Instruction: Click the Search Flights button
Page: home
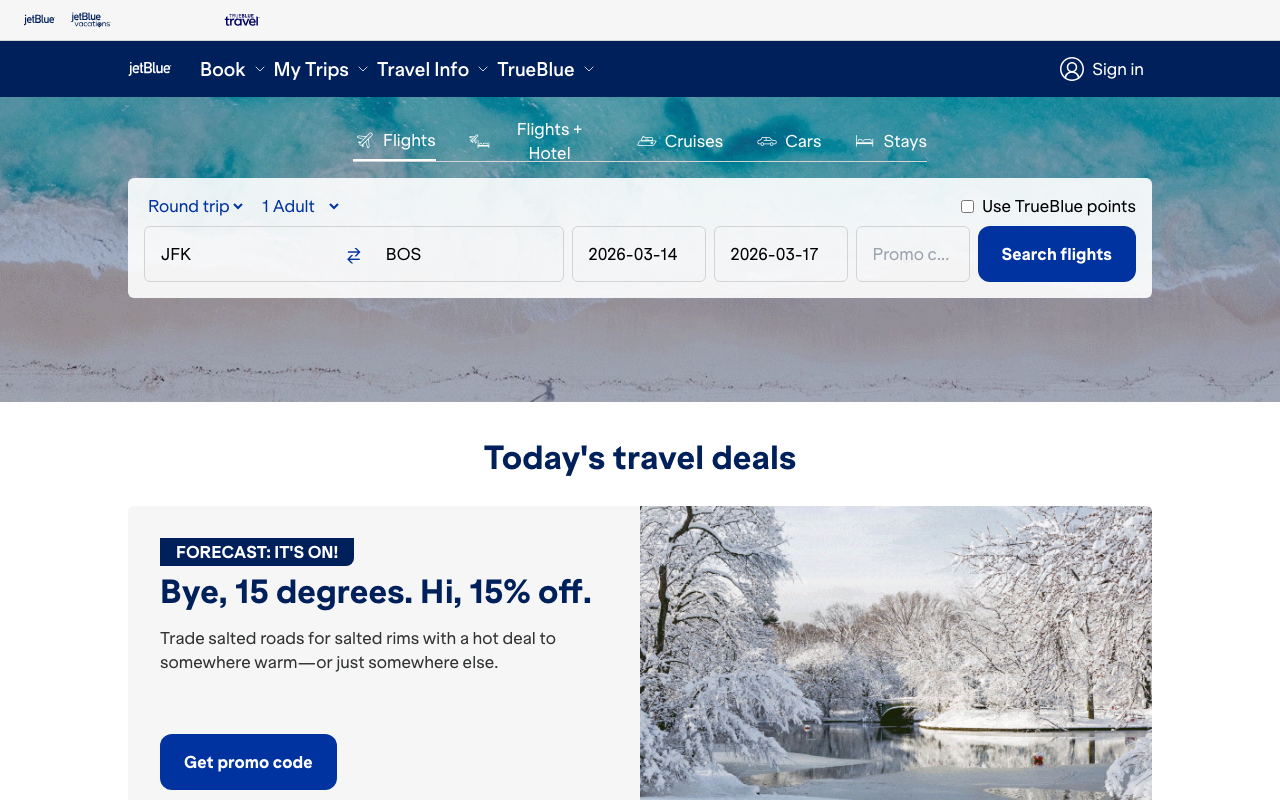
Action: click